Aerial crown-view tile of a tropical tree (Barro Colorado Island, Panama), acquired 20250217:
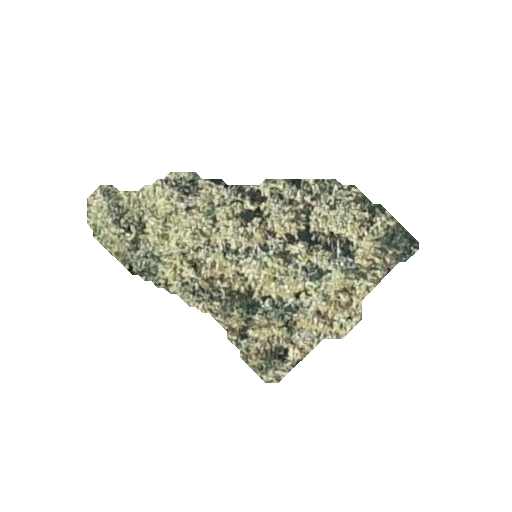
Species: Luehea seemannii
GBIF accepted scientific name: Luehea seemannii
Crown area: 59.172 m²